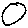
Label: circle